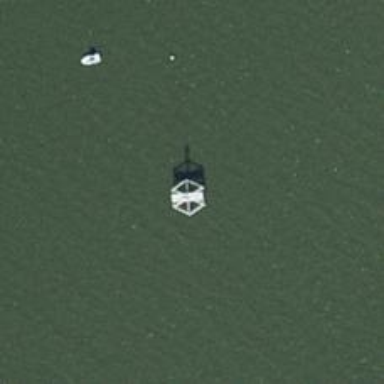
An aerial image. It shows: Lighthouse.